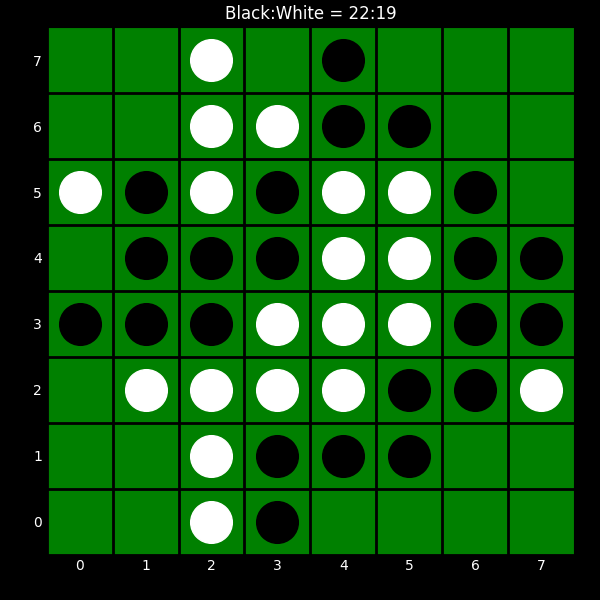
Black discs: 22
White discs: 19